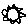
Label: sun